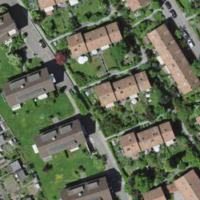
EUNIS habitat code: 55
Species observed at this site:
Allium ursinum